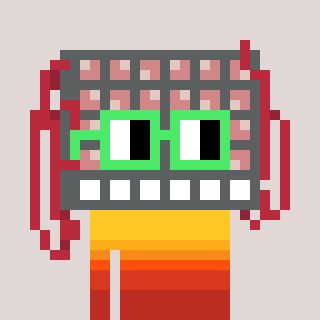
a pixel art character with square light green glasses, a turing-shaped head and a hotbrown-colored body on a warm background